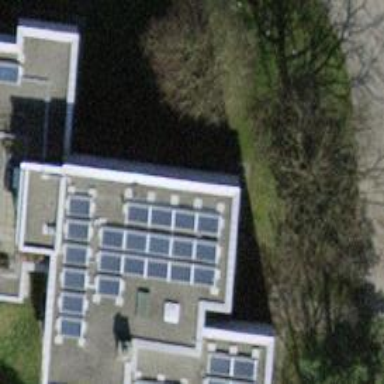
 consisting of solar photovoltaic panels."